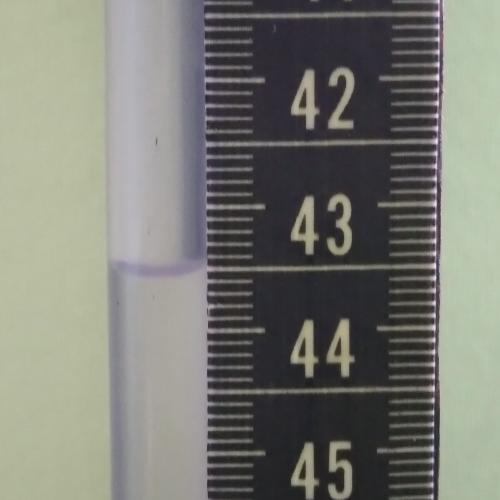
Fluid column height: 43.5 cm